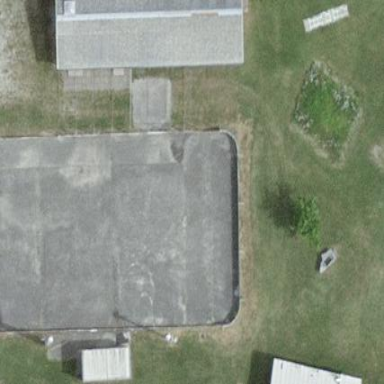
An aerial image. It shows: Ice rink in leisure land.